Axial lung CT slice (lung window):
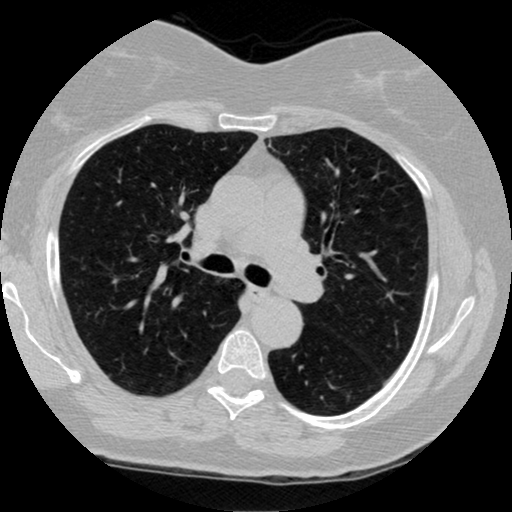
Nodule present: no